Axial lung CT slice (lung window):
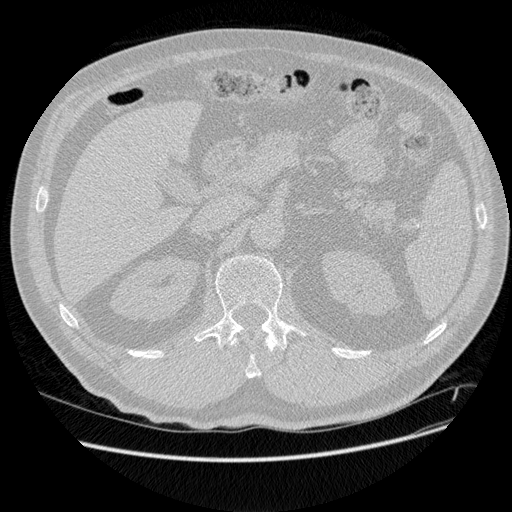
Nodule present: no